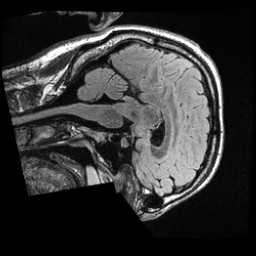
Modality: T1w
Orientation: sagittal
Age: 22
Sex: male